Current action and preconditions to check: trajectory_clear

Your task: For each precondition in the list above, predict whether it will hold at this action.

Consider the current scene as observed from the mobile robot's camera, and analyze the predicted future states of all dynamic agents (e.g., people, animals, vehicles, or any moving entities) within the NEXT SECOND.

IMPORTANT: Only answer "very likely" if you are absolutely certain—based on strong, clear evidence—that a dynamic agent will violate the precondition in the predicted future state. Do NOT answer "very likely" for unlikely, ambiguous, or low-probability risks.

Ask yourself for each precondition: Is there a high probability, with clear and convincing evidence, that the predicted future states of any dynamic agent will interfere with the predicted future state of the currently executing action within the NEXT SECOND, causing that precondition to fail?

Assess the risk level based on these predictions. Use "likely" or "very likely" if motions create a clear risk of interference.

Use "neutral" or "improbable" if agents are nearby but their predicted paths are clearly diverging or non-conflicting.

Failure Risk Categories: "very improbable", "improbable", "neutral", "likely", "very likely"

Answer Format: Output ONLY the probability_of_failure value from these categories: "very improbable", "improbable", "neutral", "likely", "very likely"

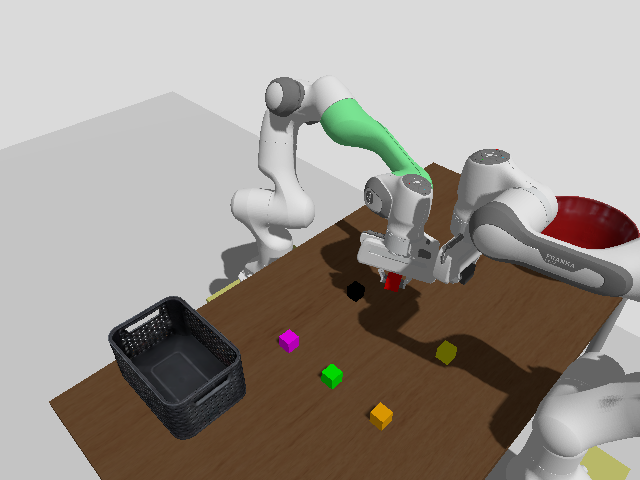

Answer: neutral